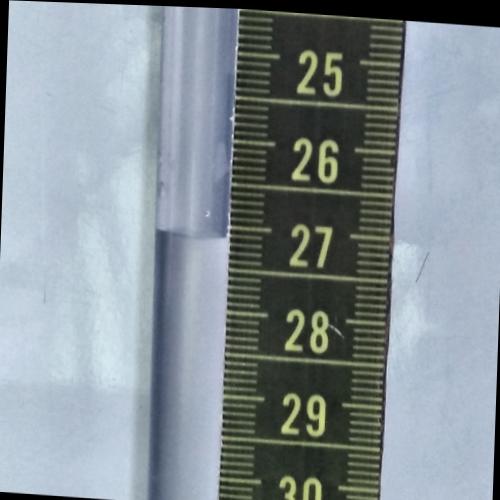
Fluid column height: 27.1 cm